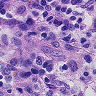
Metastatic tissue present: no